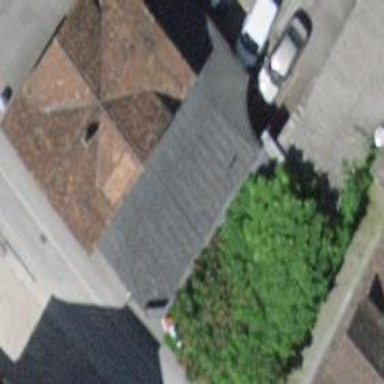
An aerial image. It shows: Restaurant in building.